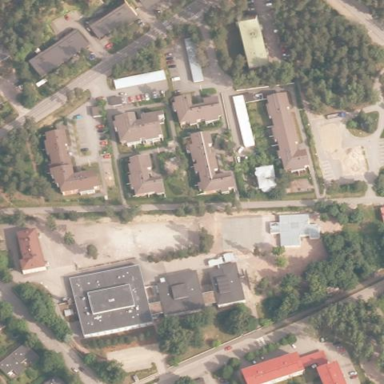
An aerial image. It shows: School.